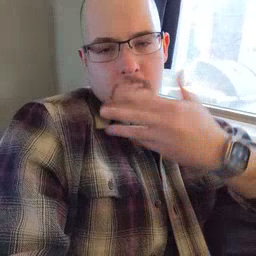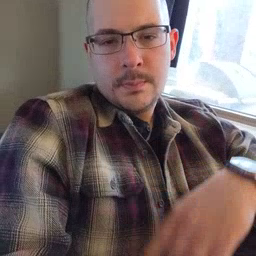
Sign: pretty